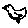
Label: bird